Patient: sex F, age 44
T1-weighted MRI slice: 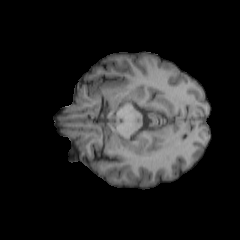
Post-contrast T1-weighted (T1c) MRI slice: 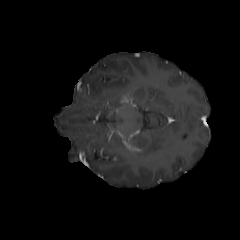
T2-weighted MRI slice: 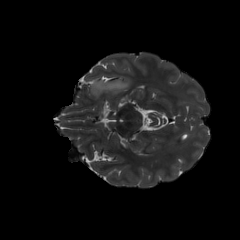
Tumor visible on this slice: yes
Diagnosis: Oligodendroglioma, IDH-mutant, 1p/19q-codeleted
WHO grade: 2